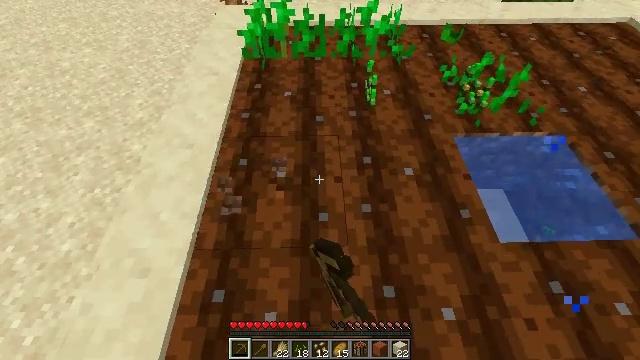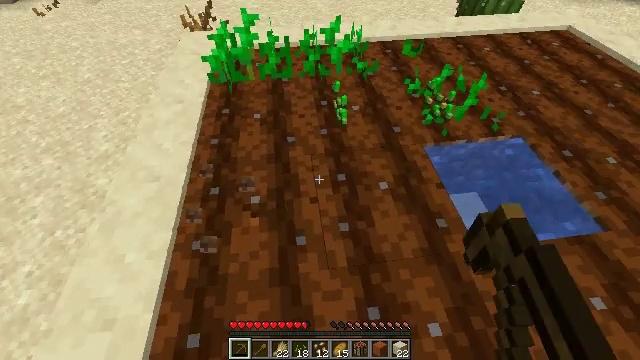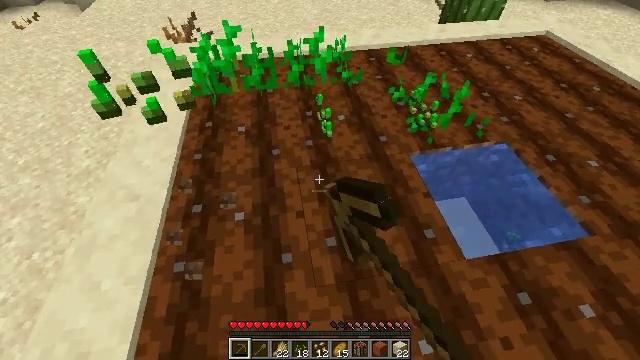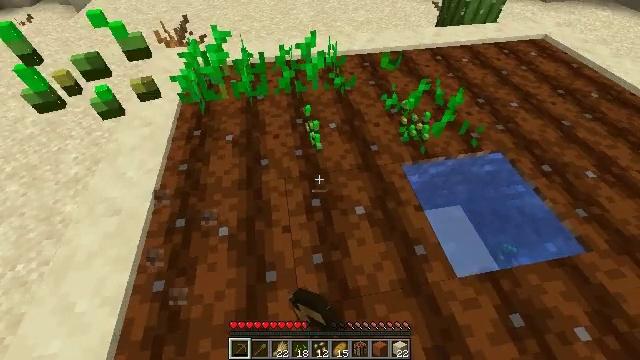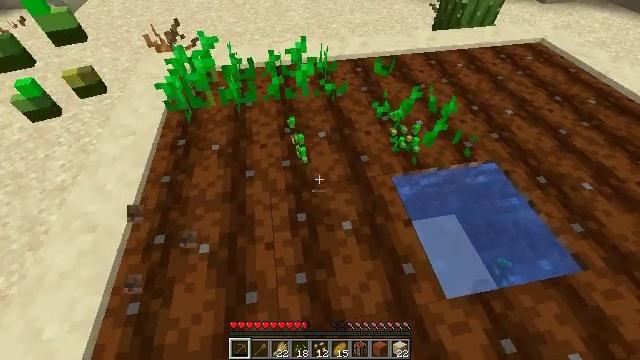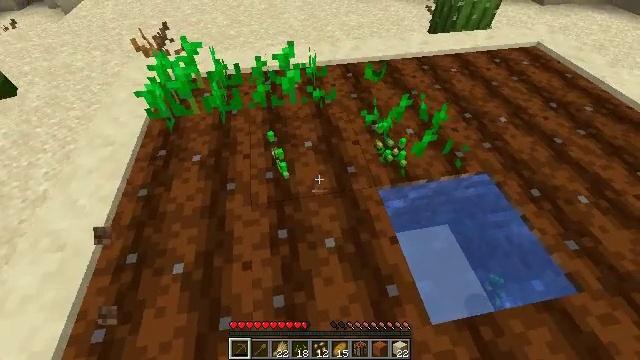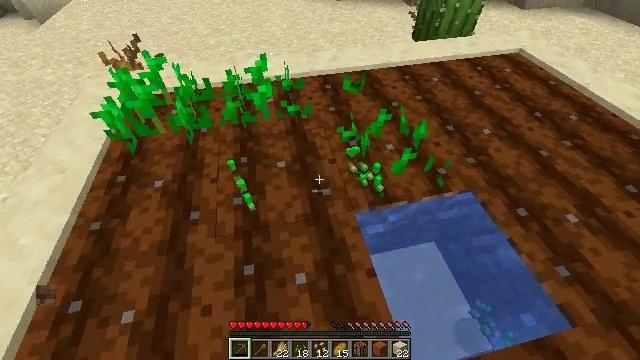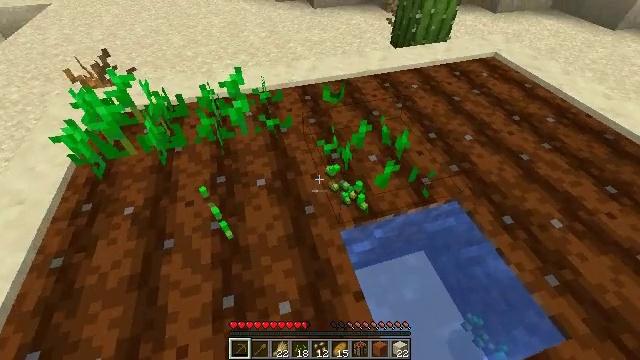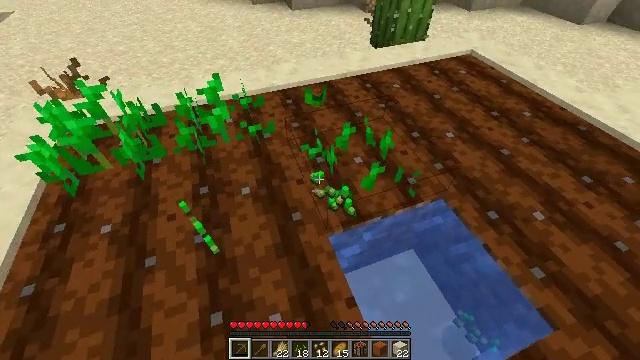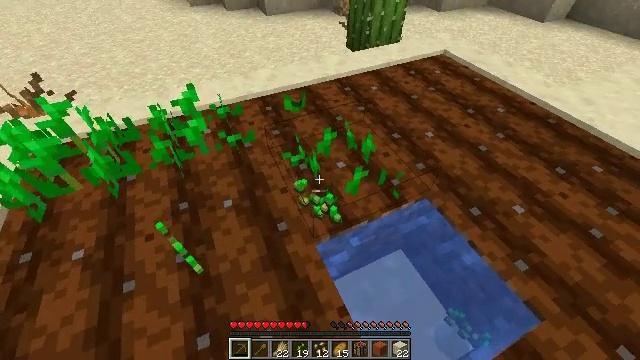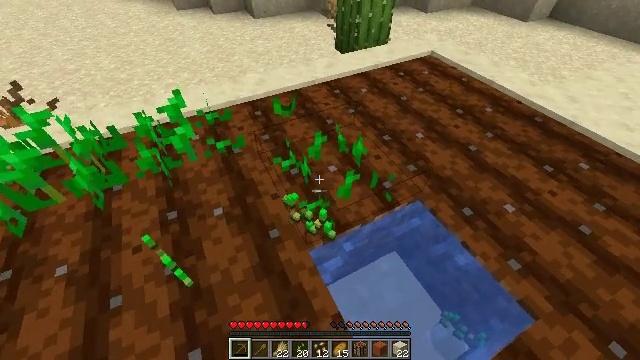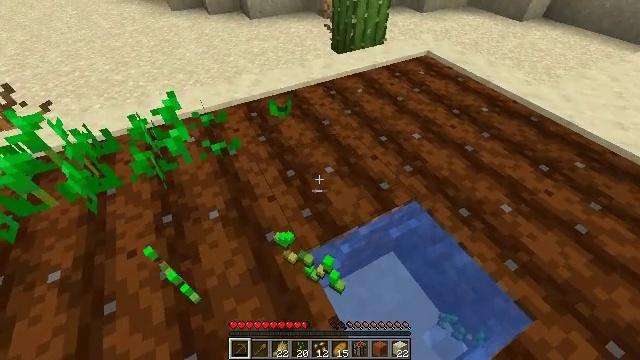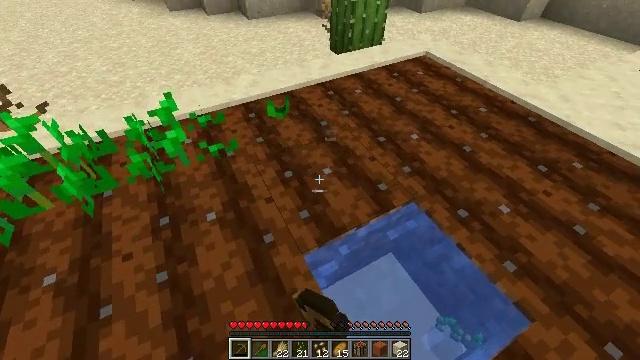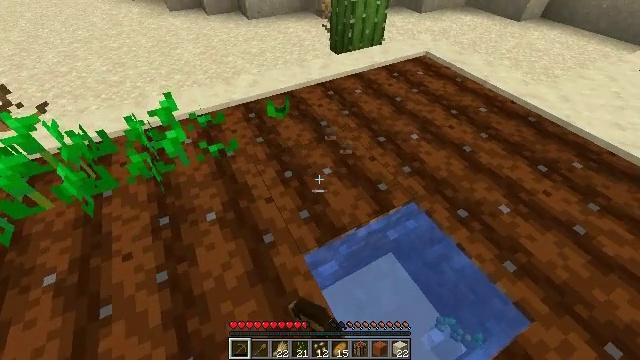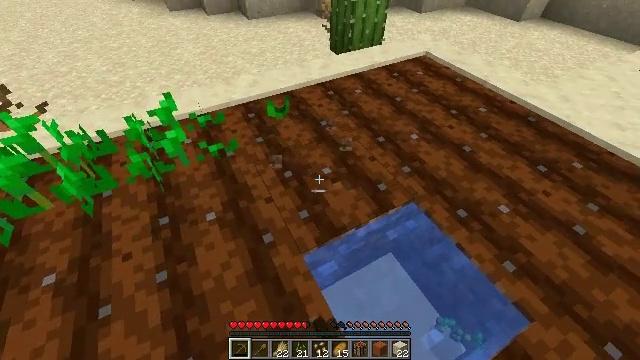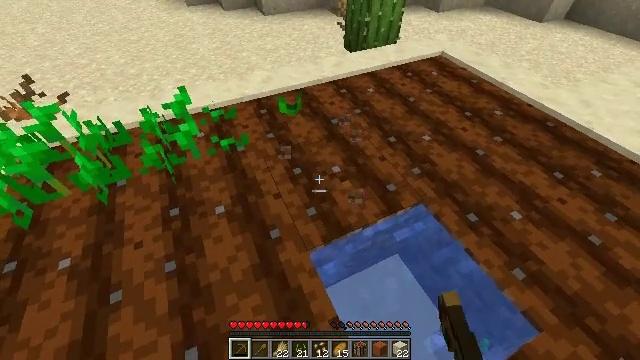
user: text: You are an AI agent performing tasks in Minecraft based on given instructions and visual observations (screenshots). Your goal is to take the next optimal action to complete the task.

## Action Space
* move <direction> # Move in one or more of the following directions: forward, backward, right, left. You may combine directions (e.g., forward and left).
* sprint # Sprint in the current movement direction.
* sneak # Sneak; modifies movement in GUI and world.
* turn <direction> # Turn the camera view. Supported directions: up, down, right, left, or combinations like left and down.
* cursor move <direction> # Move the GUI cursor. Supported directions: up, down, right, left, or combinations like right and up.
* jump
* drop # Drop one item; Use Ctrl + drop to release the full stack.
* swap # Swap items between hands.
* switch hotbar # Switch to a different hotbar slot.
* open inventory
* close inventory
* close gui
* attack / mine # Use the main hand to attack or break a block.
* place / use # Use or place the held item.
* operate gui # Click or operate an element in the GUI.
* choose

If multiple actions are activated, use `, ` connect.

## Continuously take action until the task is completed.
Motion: motion action
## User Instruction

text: Harvest wheat from the field.
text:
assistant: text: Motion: move forward and move right, turn right and up, attack / mine
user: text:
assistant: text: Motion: move forward and move right, turn right and up
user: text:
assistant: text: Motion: move forward and move right
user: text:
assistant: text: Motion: move forward and move right
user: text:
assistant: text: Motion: move forward and move right
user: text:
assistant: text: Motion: move forward, turn right
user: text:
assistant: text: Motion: turn right and up
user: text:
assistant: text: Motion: turn right
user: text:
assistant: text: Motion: turn right
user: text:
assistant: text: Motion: turn right
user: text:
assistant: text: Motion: attack / mine
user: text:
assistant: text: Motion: attack / mine
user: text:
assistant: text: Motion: attack / mine
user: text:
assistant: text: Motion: attack / mine
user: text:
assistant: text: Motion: turn left, attack / mine
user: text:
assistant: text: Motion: turn left
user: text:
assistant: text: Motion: turn left
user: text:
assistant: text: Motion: turn left and up
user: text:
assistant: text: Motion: turn left and up
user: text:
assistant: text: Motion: turn left and up
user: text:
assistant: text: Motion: turn left and up, attack / mine
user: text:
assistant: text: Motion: turn left and up, attack / mine
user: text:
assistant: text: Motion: turn left, attack / mine
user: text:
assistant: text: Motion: turn left, attack / mine
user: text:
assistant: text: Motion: turn left, attack / mine
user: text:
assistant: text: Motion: turn left, attack / mine
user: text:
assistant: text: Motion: turn left and up, attack / mine
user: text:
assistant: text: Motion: attack / mine
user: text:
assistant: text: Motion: attack / mine
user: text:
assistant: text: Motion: move right, attack / mine